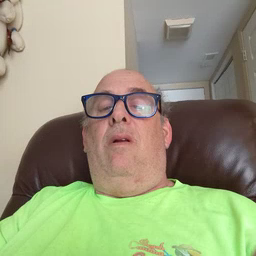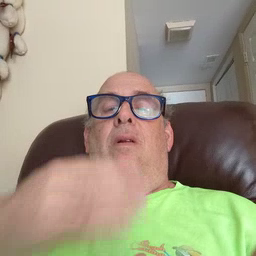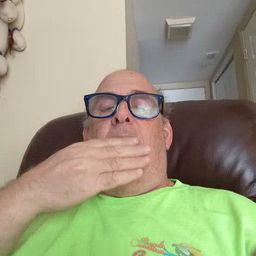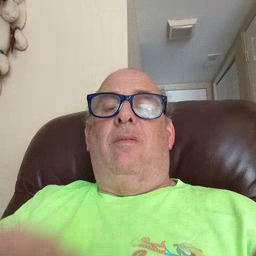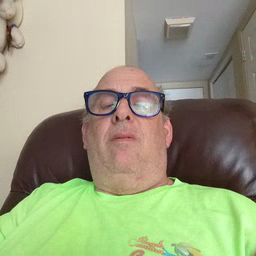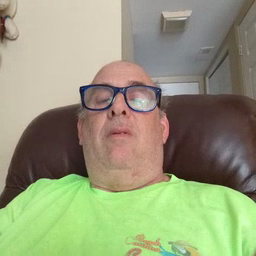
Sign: napkin